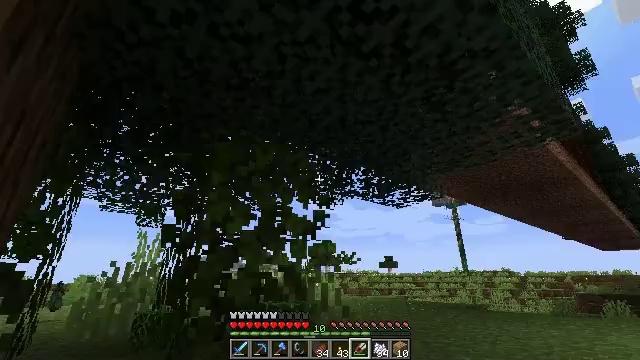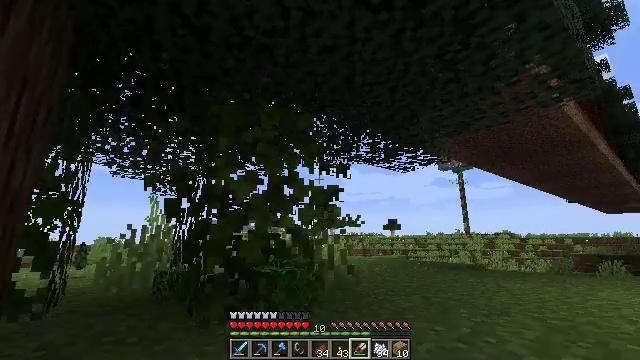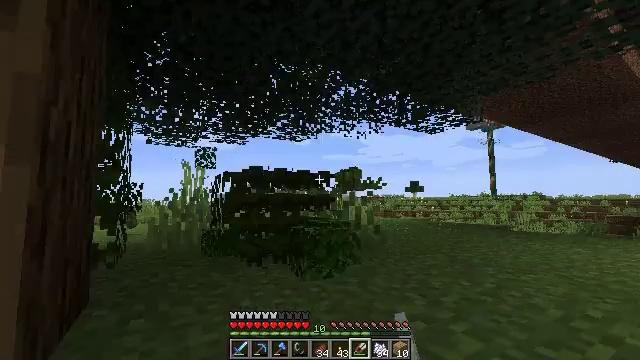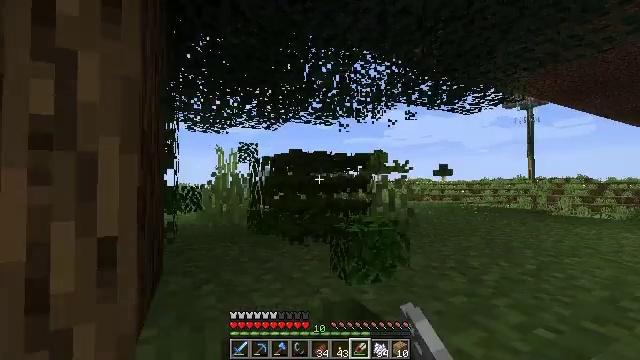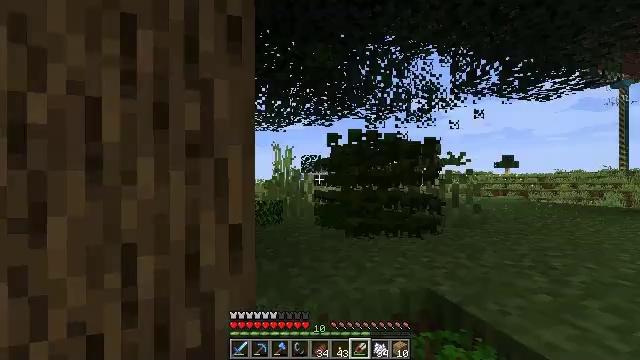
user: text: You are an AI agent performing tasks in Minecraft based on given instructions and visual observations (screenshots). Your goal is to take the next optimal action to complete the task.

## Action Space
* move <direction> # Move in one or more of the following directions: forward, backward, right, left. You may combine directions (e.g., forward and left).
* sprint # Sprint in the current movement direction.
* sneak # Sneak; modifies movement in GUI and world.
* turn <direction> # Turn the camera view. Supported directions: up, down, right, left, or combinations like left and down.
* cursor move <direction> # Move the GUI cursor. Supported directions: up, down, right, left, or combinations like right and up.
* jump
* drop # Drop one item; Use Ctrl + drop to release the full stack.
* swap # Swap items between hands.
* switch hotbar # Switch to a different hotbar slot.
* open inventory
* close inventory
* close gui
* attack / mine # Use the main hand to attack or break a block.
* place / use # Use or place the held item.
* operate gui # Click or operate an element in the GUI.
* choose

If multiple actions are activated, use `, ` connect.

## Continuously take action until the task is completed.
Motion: motion action
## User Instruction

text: Mine spruce leaves from the tree.
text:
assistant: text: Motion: move back and move left, turn left and down, attack / mine
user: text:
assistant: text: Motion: move back and move left, turn left and down, attack / mine
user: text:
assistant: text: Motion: move back and move left, turn left and down, attack / mine
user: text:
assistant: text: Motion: move back and move left, turn left and down, attack / mine
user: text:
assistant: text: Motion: turn down, attack / mine